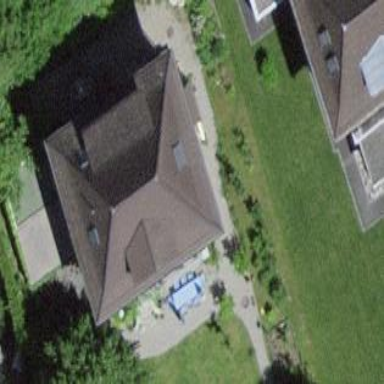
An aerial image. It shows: Building with roof made of roof tiles.